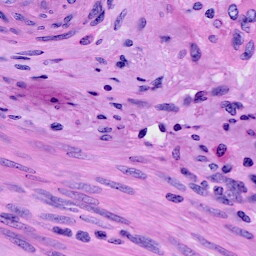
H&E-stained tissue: Cervix